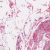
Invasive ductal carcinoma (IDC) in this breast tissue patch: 0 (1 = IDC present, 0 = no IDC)